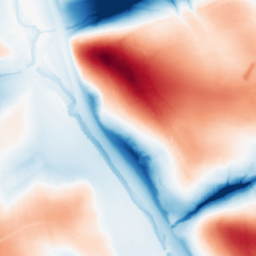
Category: classical
Decomposition family: gaussian_anisotropic
Decomposition parameters: sigma_x: 10
sigma_y: 50
Upsampling method: regularized
Upsampling parameters: scale: 4
lambda_reg: 0.001
Upsampling scale: 4